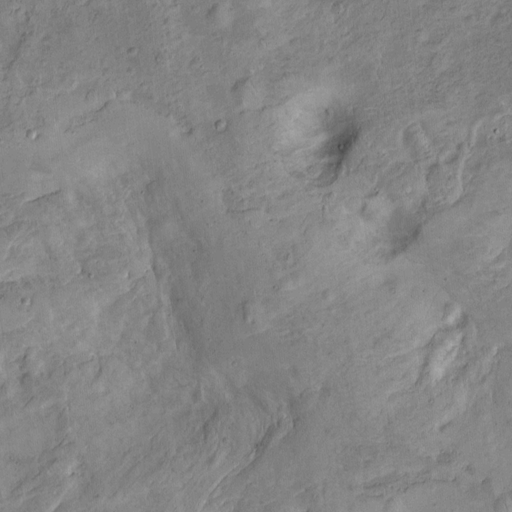
Objects detected: cone, cone